四年级 · 立体几何学
一个长方体无论从哪个面观察, 看到的形状都是长方形。( )

20 ._

从前面、上面和左面看到的形状都是

是由 7 个小正方体摆成的。(）
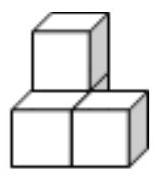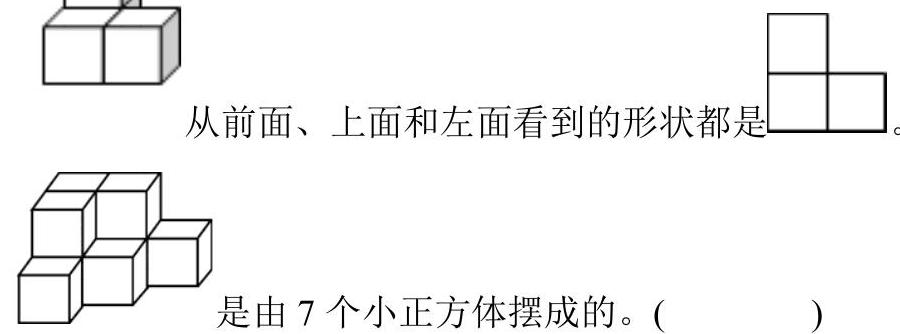
答案: 解$\times$

【分析】根据题意可知, 从侧面看长方体, 看到的是正方形, 从前面看长方体, 看到的是长方形, 从上面看长方体, 看到的是长方形; 据此判断。

【详解】一个长方体无论从哪个面观察, 看到的形状都不全是长方形, 从前面和上面看到的是长方形,从侧面看到的是正方形; 所以原题的说法错误。

故答案为: $\times$

【点睛】本题主要考查从不同方向观察物体和几何图形, 关键是培养学生的观察能力。